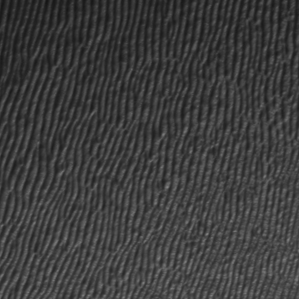
Label: frost